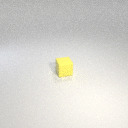
small yellow rubber cube